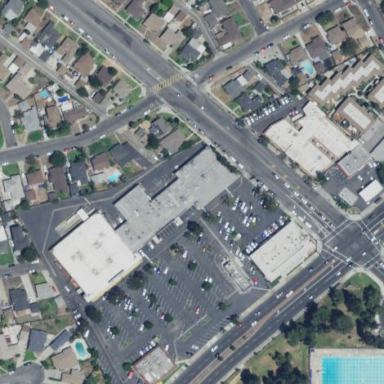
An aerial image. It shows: Retail building.